Если после дождя в воздухе находится большое число мелких водяных капель, то наблюдатель, стоящий спиной к Солнцу, будет видеть радугу. Иногда радуга бывает двойной (рис. 1): первичная внутренняя радуга возникает при одиночном отражении солнечного света внутри капель, вторичная внешняя радуга — при двойном отражении света. Радуги, возникающие в результате трёх и более отражений внутри капель, можно воссоздать лишь в лаборатории — они практически не наблюдаются в природе.  Рассмотрим сферическую каплю воды диаметром $10^2~мкм$. Исследуем траекторию луча света в плоскости, проходящей через луч и центр капли (рис. 2). При каждом попадании на границу капли свет частично отражается и частично преломляется. Обозначим угол отклонения $k$ раз отражённого света как $\theta_{k}$, а угол падения света — как $i$. Показатель преломления воды равен $n$.  Рис. 2. Путь луча в капле воды
Выразите $\theta_k$ через $n$, $k$ и $i$. Зависимость угла отклонения от угла падения имеет экстремум $(i_k,\theta_{km})$.
Найдите значения $i_k$ и $\theta_{km}$. Из-за дисперсии показатель преломления воды $n$ зависит от длины волны.
Найдите величины $\cfrac{\mathrm d\theta_k}{\mathrm dn}$ и $\cfrac{\mathrm d\theta_{mk}}{\mathrm dn}$. Рассмотрим рассеяние каплей параллельного пучка света (рис. 3). В такой системе радуга возникает под углами $\theta_k$ к изначальному направлению распространения пучка. Пусть показатель преломления воды для красного и фиолетового света равен соответственно $n_{r}=1.329$ и $n_{v}=1.344$.  Рис. 3. Прохождение параллельного пучка через каплю
Для $k=1,2$ вычислите положения красной $\theta_{mk,r}$ и фиолетовой $\theta_{mk,v}$ полос радуги. Вычислите ширину радуги $\delta_k=|\theta_{mk,r}-\theta_{mk,v}|$. В каком порядке будут расположены её цвета? Приведите численные ответы в градусах с точностью $0.01^\circ$. Если наблюдать радугу через поляризатор, то можно обнаружить, что свет радуги частично поляризован, даже если падающий свет был естественным.
Вычислите степень поляризации $P_k$ красного света радуги для $k=1,2$. степень поляризации $P$ определяется как\[P=\left|\frac{I_s-I_p}{I_s+I_p}\right|,\]где $I_{s,p}$ — интенсивность $s$-, $p$-поляризованного света. В некоторых ситуациях рядом с краем радуги могут возникать «лишние» узкие цветные дуги (рис. 4). Это явление называется дополнительной радугой.  Рис. 4. Дополнительная радуга
Качественно объясните механизм возникновения дополнительной радуги.
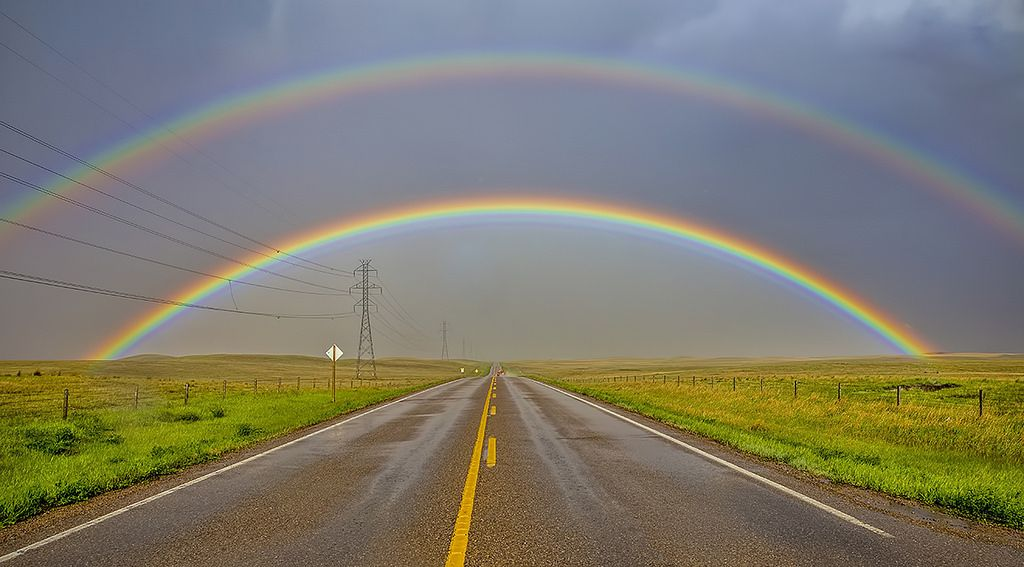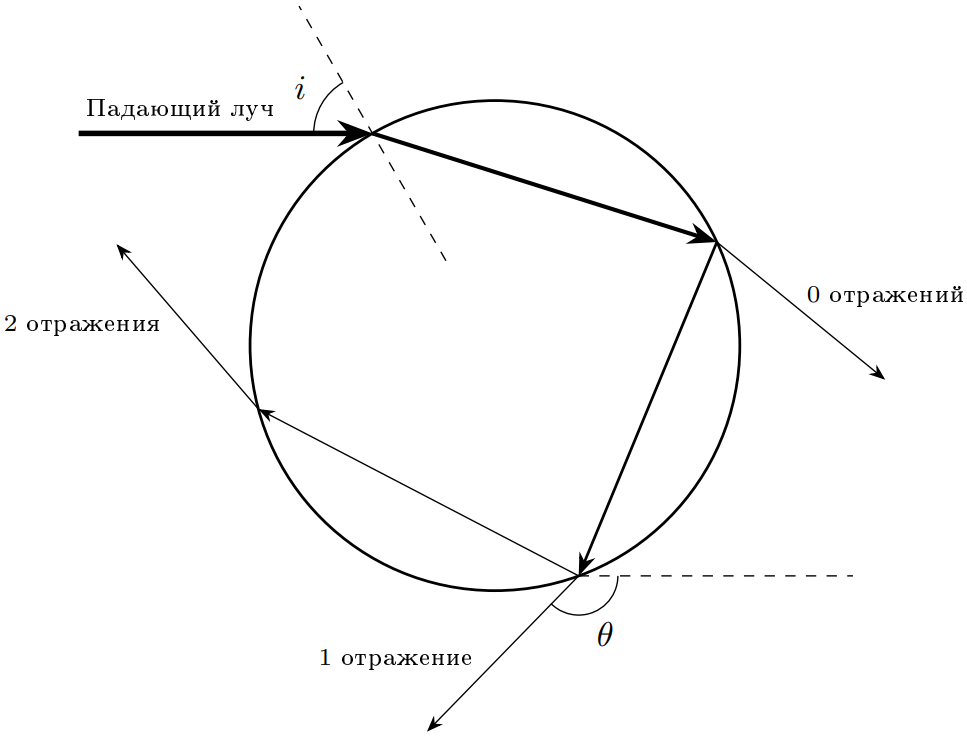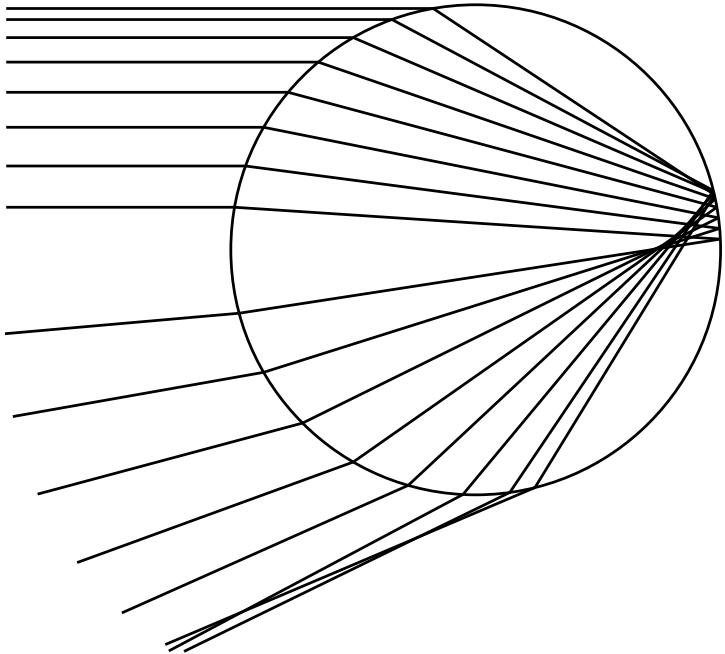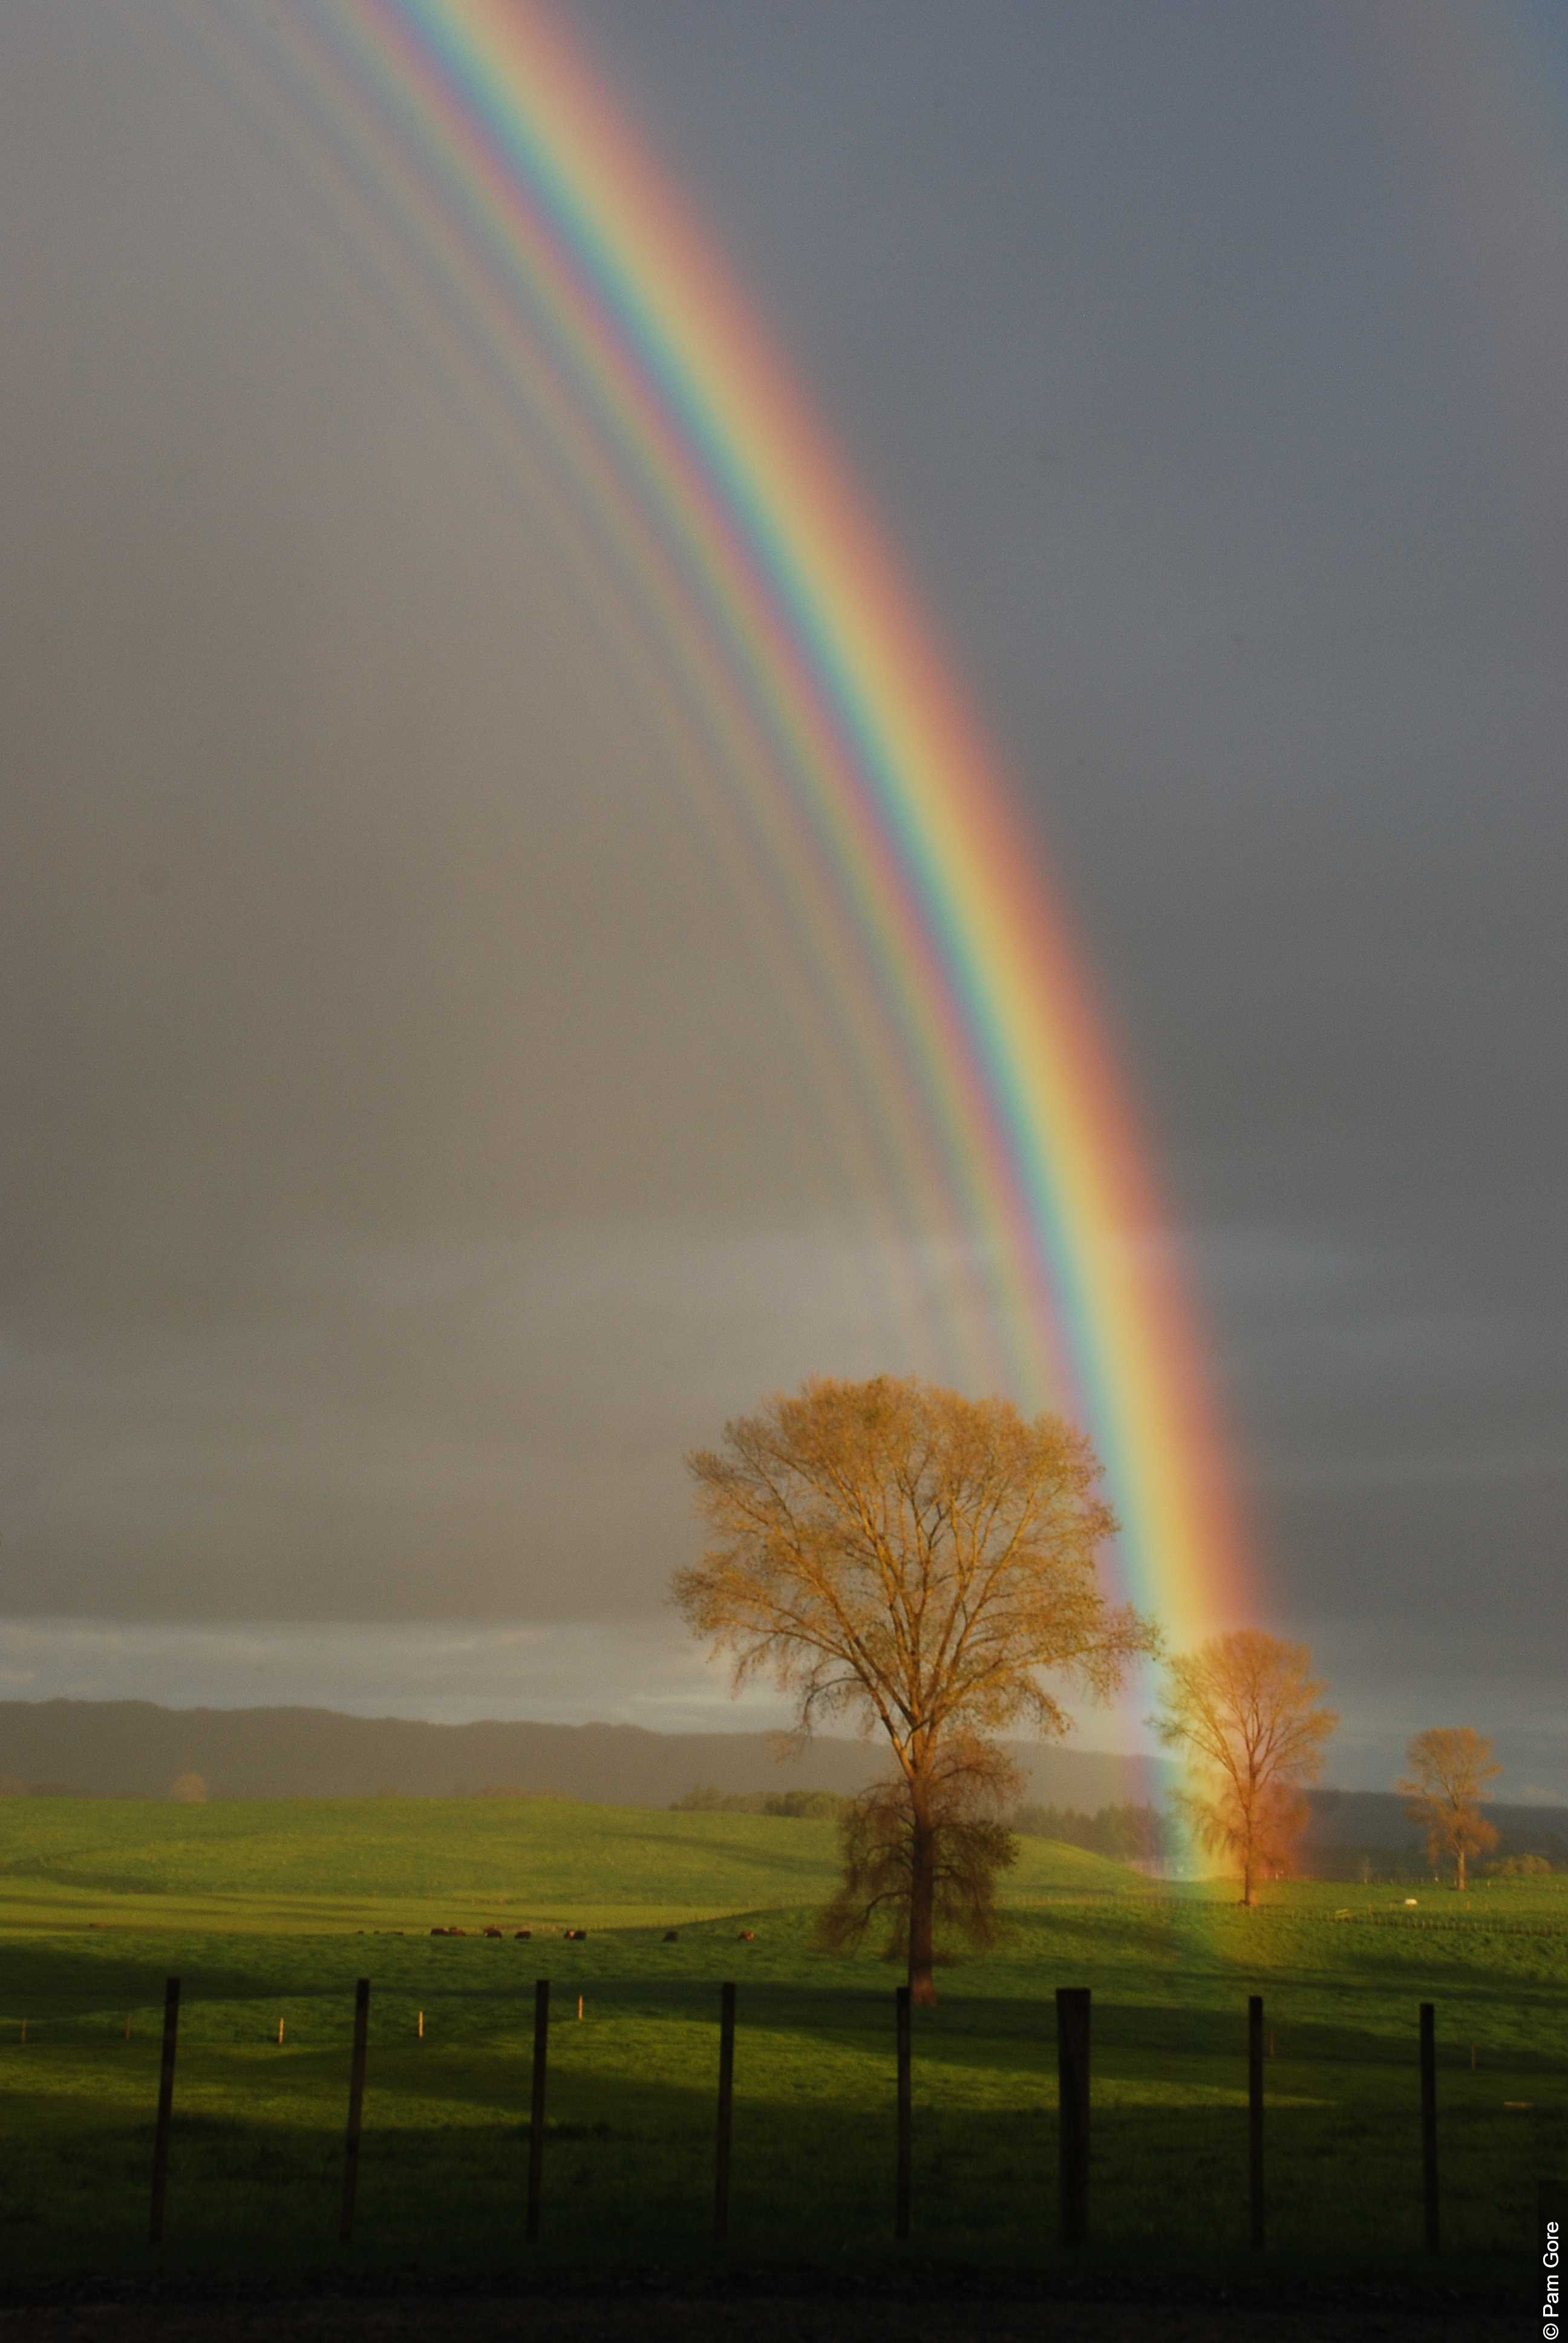
Выразите $\theta_k$ через $n$, $k$ и $i$.
Решение: Обозначим угол преломления как $r$. Закон Снеллиуса:\[\sin i=n\sin r.\]Каждое преломление увеличивает угол отклонения на $i-r$, а каждое отражение — на $\pi-2r$, поэтому после $k$ отражений\[\theta_{k}=2(i-r)+k(\pi-2r)=k\pi+2i-2(k+1)r\implies\]
Ответ: \[\theta_{k}=k\pi+2i-2(k+1)\arcsin\left(\frac{1}{n}\sin i\right)\]

Найдите значения $i_k$ и $\theta_{km}$.
Решение: Условие экстремума:\[{\frac{\mathrm{d}\theta_{k}}{\mathrm{d}t}}=2-2(k+1){\frac{\mathrm{d}r}{\mathrm{d}t}}=0\]Из закона Снеллиуса:\[{\frac{\mathrm{d}r}{\mathrm{d}t}}={\frac{\cos{i}}{n\cos{r}}}={\frac{\cos{i}}{\sqrt{n^{2}-\sin^{2}{i}}}}\implies 2-2(k+1){\frac{\cos i}{\sqrt{n^{2}-\sin^{2}i}}}=0\implies\] Подставляя $i_k$ в зависимость $\theta_k(i)$, получим:
Ответ: \[i_{k}=\arccos\sqrt{\frac{n^{2}-1}{k(k+2)}}=\arcsin\sqrt{1-{\frac{n^{2}-1}{k(k+2)}}}\]  Подставляя $i_k$ в зависимость $\theta_k(i)$, получим:
Ответ: \[\theta_{k m}=k\pi+2\arccos\sqrt{\frac{n^{2}-1}{k(k+2)}}-2(k+1)\arcsin\Biggl(\frac{1}{n}\sqrt{1-\frac{n^{2}-1}{k(k+2)}}\Biggr)\]

Найдите величины $\cfrac{\mathrm d\theta_k}{\mathrm dn}$ и $\cfrac{\mathrm d\theta_{mk}}{\mathrm dn}$.
Решение: Из результатов п. 1:\[\frac{\mathrm{d}\theta_{k}}{\mathrm{d}n}=-2(k+1)\frac{\mathrm{d}r}{\mathrm{d}n}.\]Из закона Снеллиуса:\[{\frac{\mathrm{d}r}{\mathrm{d}n}}=-{\frac{\sin r}{n\cos r}}=-{\frac{\sin i}{n{\sqrt{n^{2}-\sin^{2}i}}}}\implies\] Чтобы найти $\frac{\mathrm d\theta_{mk}}{\mathrm dn}$, подставим в полученное выражение $i=i_k$:\[\left.\frac{\mathrm{d}\theta_{k}}{\mathrm{d}n}\right|_{i=i_k}=\frac{2(k+1)}{n}\sqrt{\frac{1-\frac{n^2-1}{k(k+2)}}{n^2-1+\frac{n^2-1}{k(k+2)}}}\implies\]
Ответ: \[{\frac{\mathrm{d}\theta_{k}}{\mathrm{d}n}}={\frac{2(k+1)}{n}}{\frac{\sin i}{\sqrt{n^{2}-\sin^{2}i}}}\]  Чтобы найти $\frac{\mathrm d\theta_{mk}}{\mathrm dn}$, подставим в полученное выражение $i=i_k$:\[\left.\frac{\mathrm{d}\theta_{k}}{\mathrm{d}n}\right|_{i=i_k}=\frac{2(k+1)}{n}\sqrt{\frac{1-\frac{n^2-1}{k(k+2)}}{n^2-1+\frac{n^2-1}{k(k+2)}}}\implies\]
Ответ: \[\frac{\mathrm d\theta_{mk}}{\mathrm dn}=\frac{2}{n}\sqrt{\frac{(k+1)^2-n^2}{n^2-1}}\]

Для $k=1,2$ вычислите положения красной $\theta_{mk,r}$ и фиолетовой $\theta_{mk,v}$ полос радуги. Вычислите ширину радуги $\delta_k=|\theta_{mk,r}-\theta_{mk,v}|$. В каком порядке будут расположены её цвета? Приведите численные ответы в градусах с точностью $0.01^\circ$.
Решение: В первом случае угловой радиус радуги определяется как $\pi-\theta_1$, во втором — как $\theta_2-\pi$ $\implies$
Ответ: \[\theta_{m1,r}=137.34^\circ,\quad \theta_{m1,v}=139.50^\circ\implies \delta_1=2.16^\circ\\\theta_{m2,r}=229.84^\circ,\quad \theta_{m2,v}=233.73^\circ\implies \delta_2=3.89^\circ\]  В первом случае угловой радиус радуги определяется как $\pi-\theta_1$, во втором — как $\theta_2-\pi$ $\implies$
Ответ: \[k=1:\quad \text{фиолетовый}\to\text{красный}\\k=2:\quad \text{красный}\to\text{фиолетовый}\]

Вычислите степень поляризации $P_k$ красного света радуги для $k=1,2$.
Решение: Амплитудные коэффициенты прохождения для $s$-,$p$-поляризованного света будут равны:\[t_{sk}={\frac{2\cos{i_{k}}}{\cos{i_{k}}+n\cos{r_{k}}}}\biggl|{\frac{n\cos{r_{k}}-\cos{i_{k}}}{n\cos{r_{k}}+\cos{i_{k}}}}\biggr|^{k}{\frac{2n\cos{r_{k}}}{n\cos{r_{k}}+\cos{i_{k}}}}\\t_{{pk}}={\frac{2\cos i_{k}}{n\cos i_{k}+\cos r_{k}}}{\bigg|}{\frac{\cos r_{k}-n\cos i_{k}}{\cos r_{k}+n\cos i_{k}}}\bigg|^k{\frac{2n\cos r_{k}}{\cos r_{k}+n\cos i_{k}}}.\]При $k=1$ угол падения $i_1=59.64^\circ\implies r_1=40.49^\circ\implies t_{s1}=0.2963,~t_{p1}=0.0618$. Поскольку $\cfrac{I_{s}}{I_{p}}=\cfrac{t_{s}^2}{t_{p}^2}$, При $k=2$ угол падения $i_2=71.97^\circ\implies r_2=45.68^\circ\implies t_{s2}=0.1875,~t_{p2}=0.0625$. Подставляя, получим:
Ответ: \[P_{1}=0.9165\]  При $k=2$ угол падения $i_2=71.97^\circ\implies r_2=45.68^\circ\implies t_{s2}=0.1875,~t_{p2}=0.0625$. Подставляя, получим:
Ответ: \[P_2=0.7999\]

Качественно объясните механизм возникновения дополнительной радуги.
Ответ: Поскольку размер капли порядка сотни микрометров, дифракция на ней происходит на угловых масштабах порядка градуса. Дополнительная радуга представляет собой дифракционные максимумы ненулевого порядка.
Темы:
T, Оптика, Волновая оптика, Китайские, Формулы Френеля, Закон Снеллиуса